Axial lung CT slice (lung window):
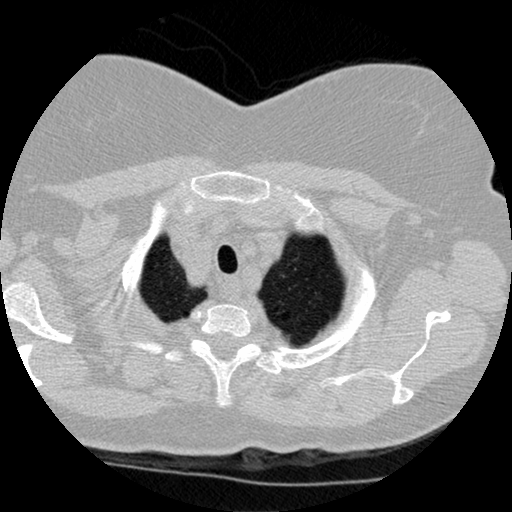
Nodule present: no